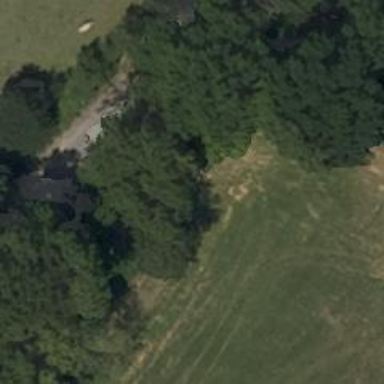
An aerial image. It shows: Broadleaved evergreen tree in its natural setting.